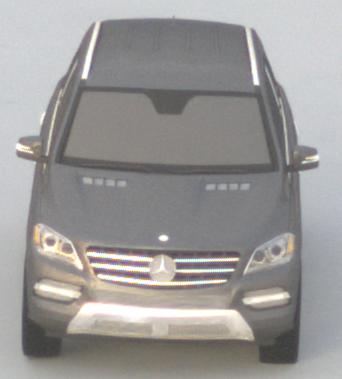
Make: Mercedes-Benz
Model: ML 350
Detailed model: M-Class (166)
Model produced from: 2011/11
Model produced until: 2014/10
Doors: 5
Color: gray
Road condition: dry road
Daytime: sunrise or sunset
Contrast: low contrast